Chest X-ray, PA view. Patient: 35 years old, sex F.
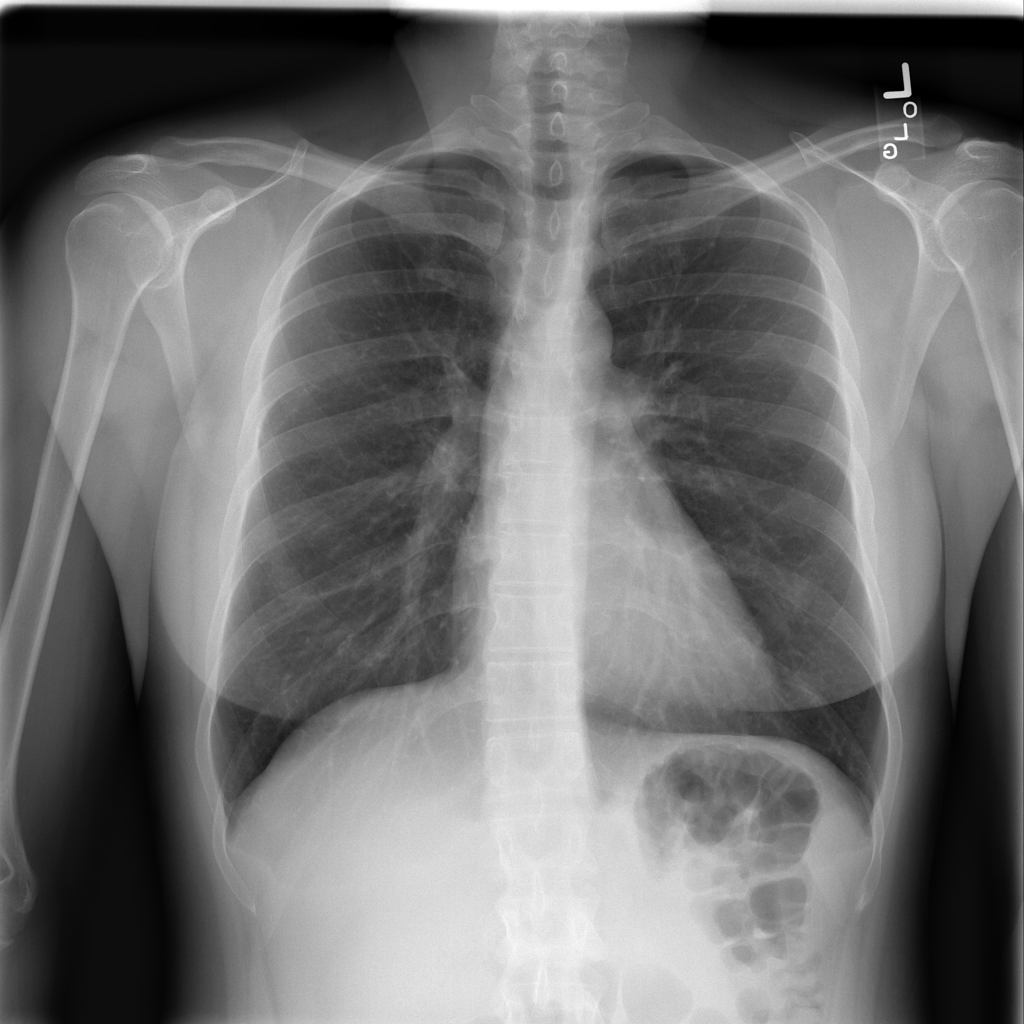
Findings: No Finding